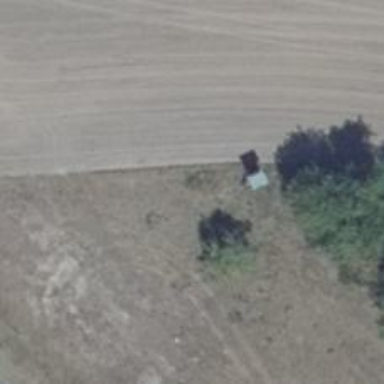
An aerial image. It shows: Hunting stand.